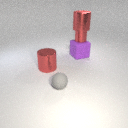
small gray rubber sphere in front of large red metal cylinder